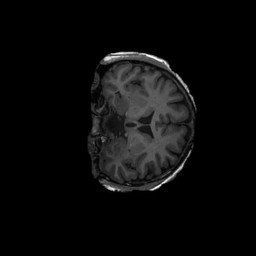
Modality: T1w
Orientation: coronal
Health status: ill
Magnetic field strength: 3 T